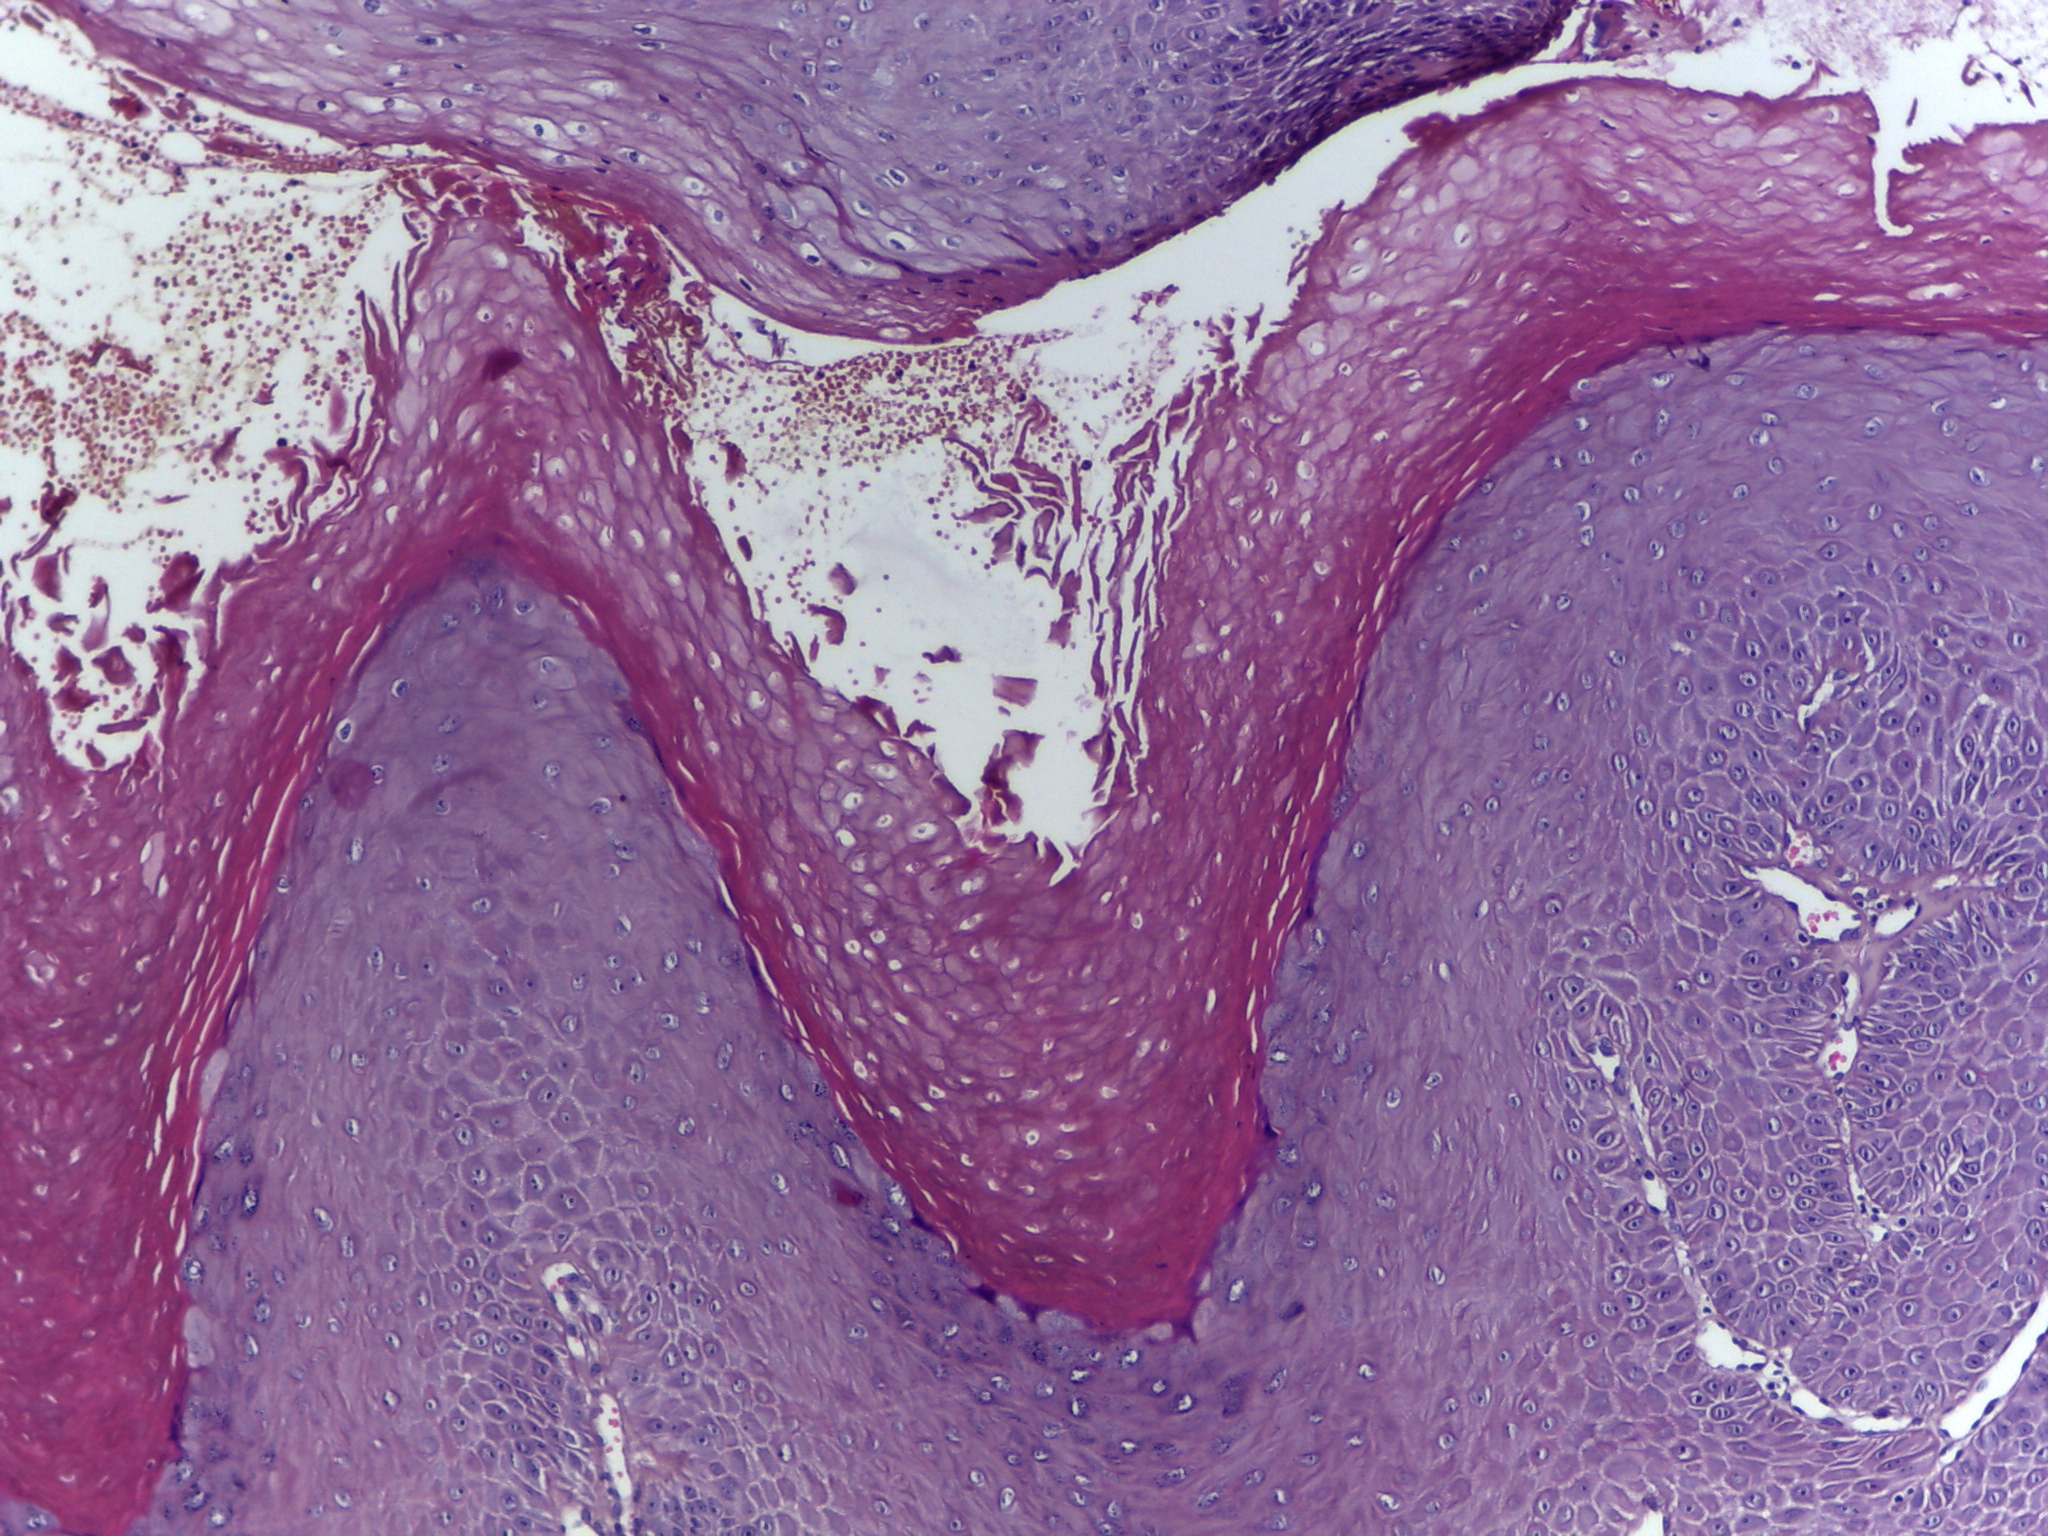
Diagnosis: OSCC